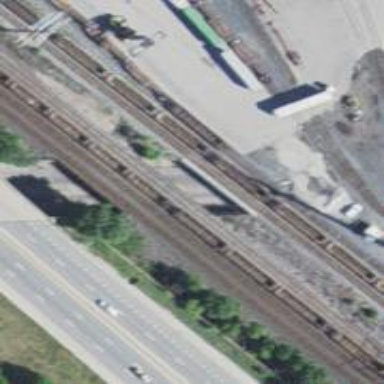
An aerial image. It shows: Railway bridge over siding railway service.